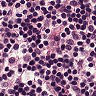
Metastatic tissue present: no